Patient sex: F
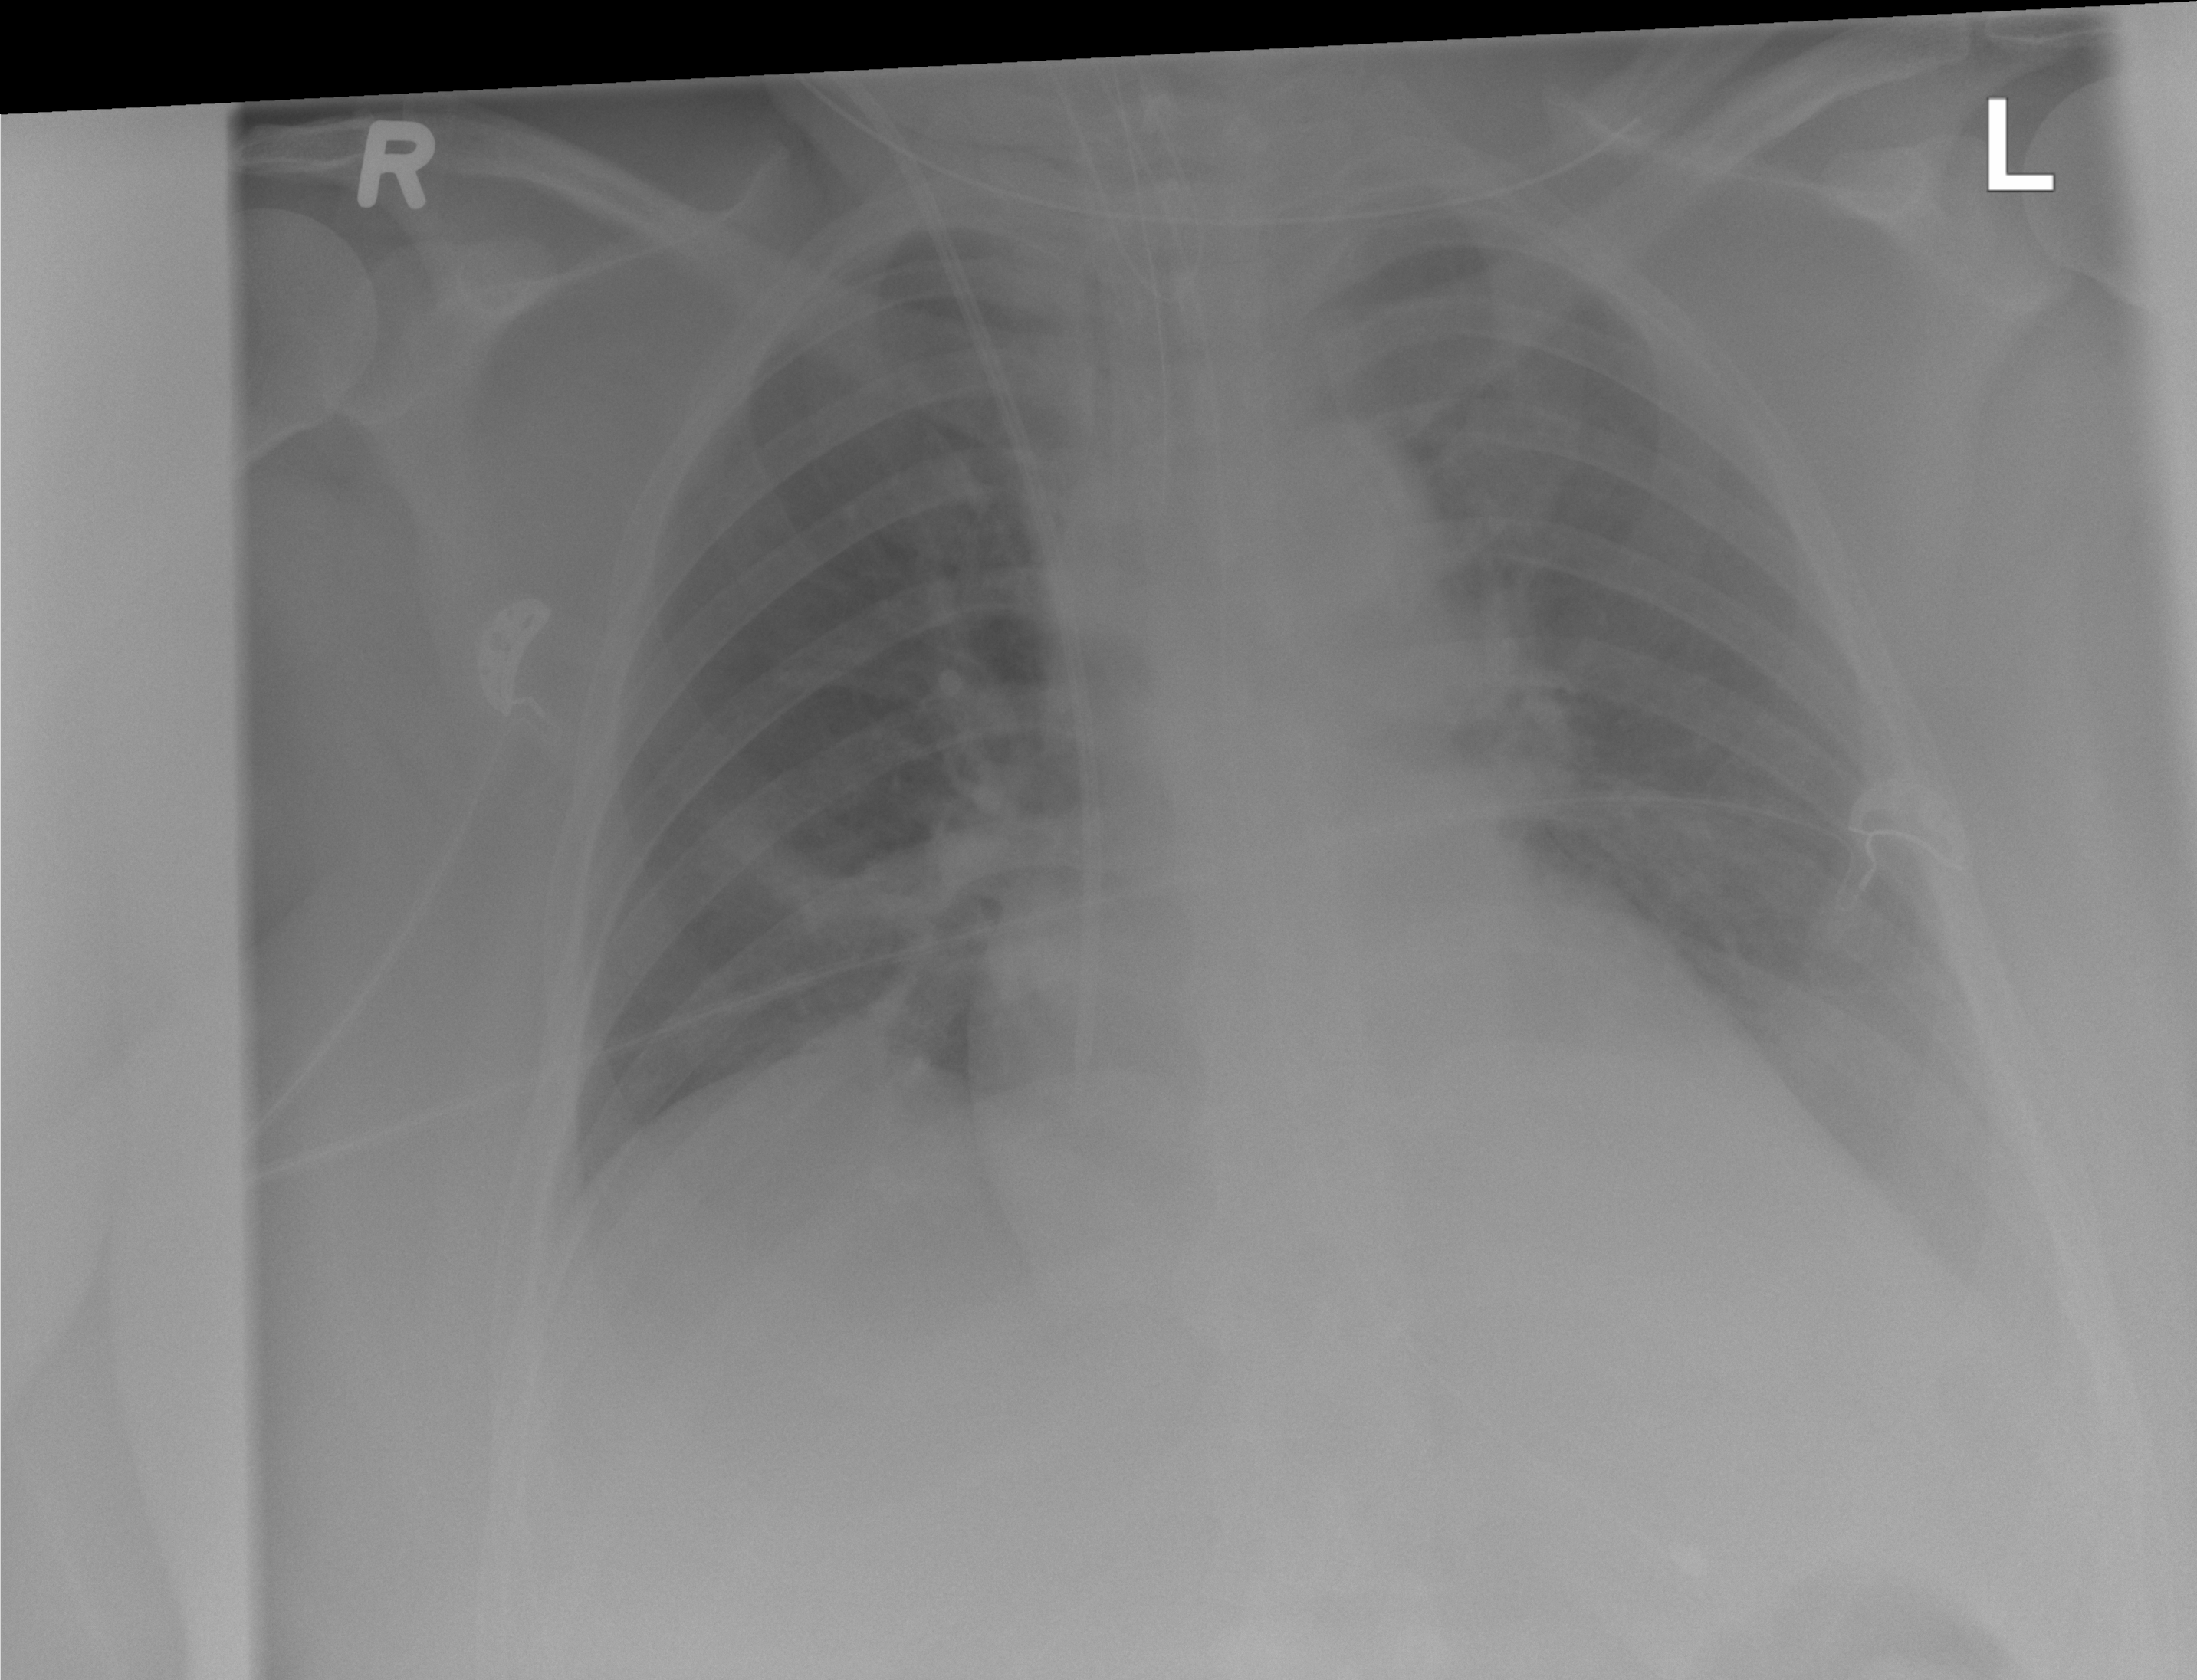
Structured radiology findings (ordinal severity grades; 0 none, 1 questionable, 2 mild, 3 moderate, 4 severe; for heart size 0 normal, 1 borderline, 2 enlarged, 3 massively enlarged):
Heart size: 0
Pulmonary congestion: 0
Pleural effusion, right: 0
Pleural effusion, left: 2
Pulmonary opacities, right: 2
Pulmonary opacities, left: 1
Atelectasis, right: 2
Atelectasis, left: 3